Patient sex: F
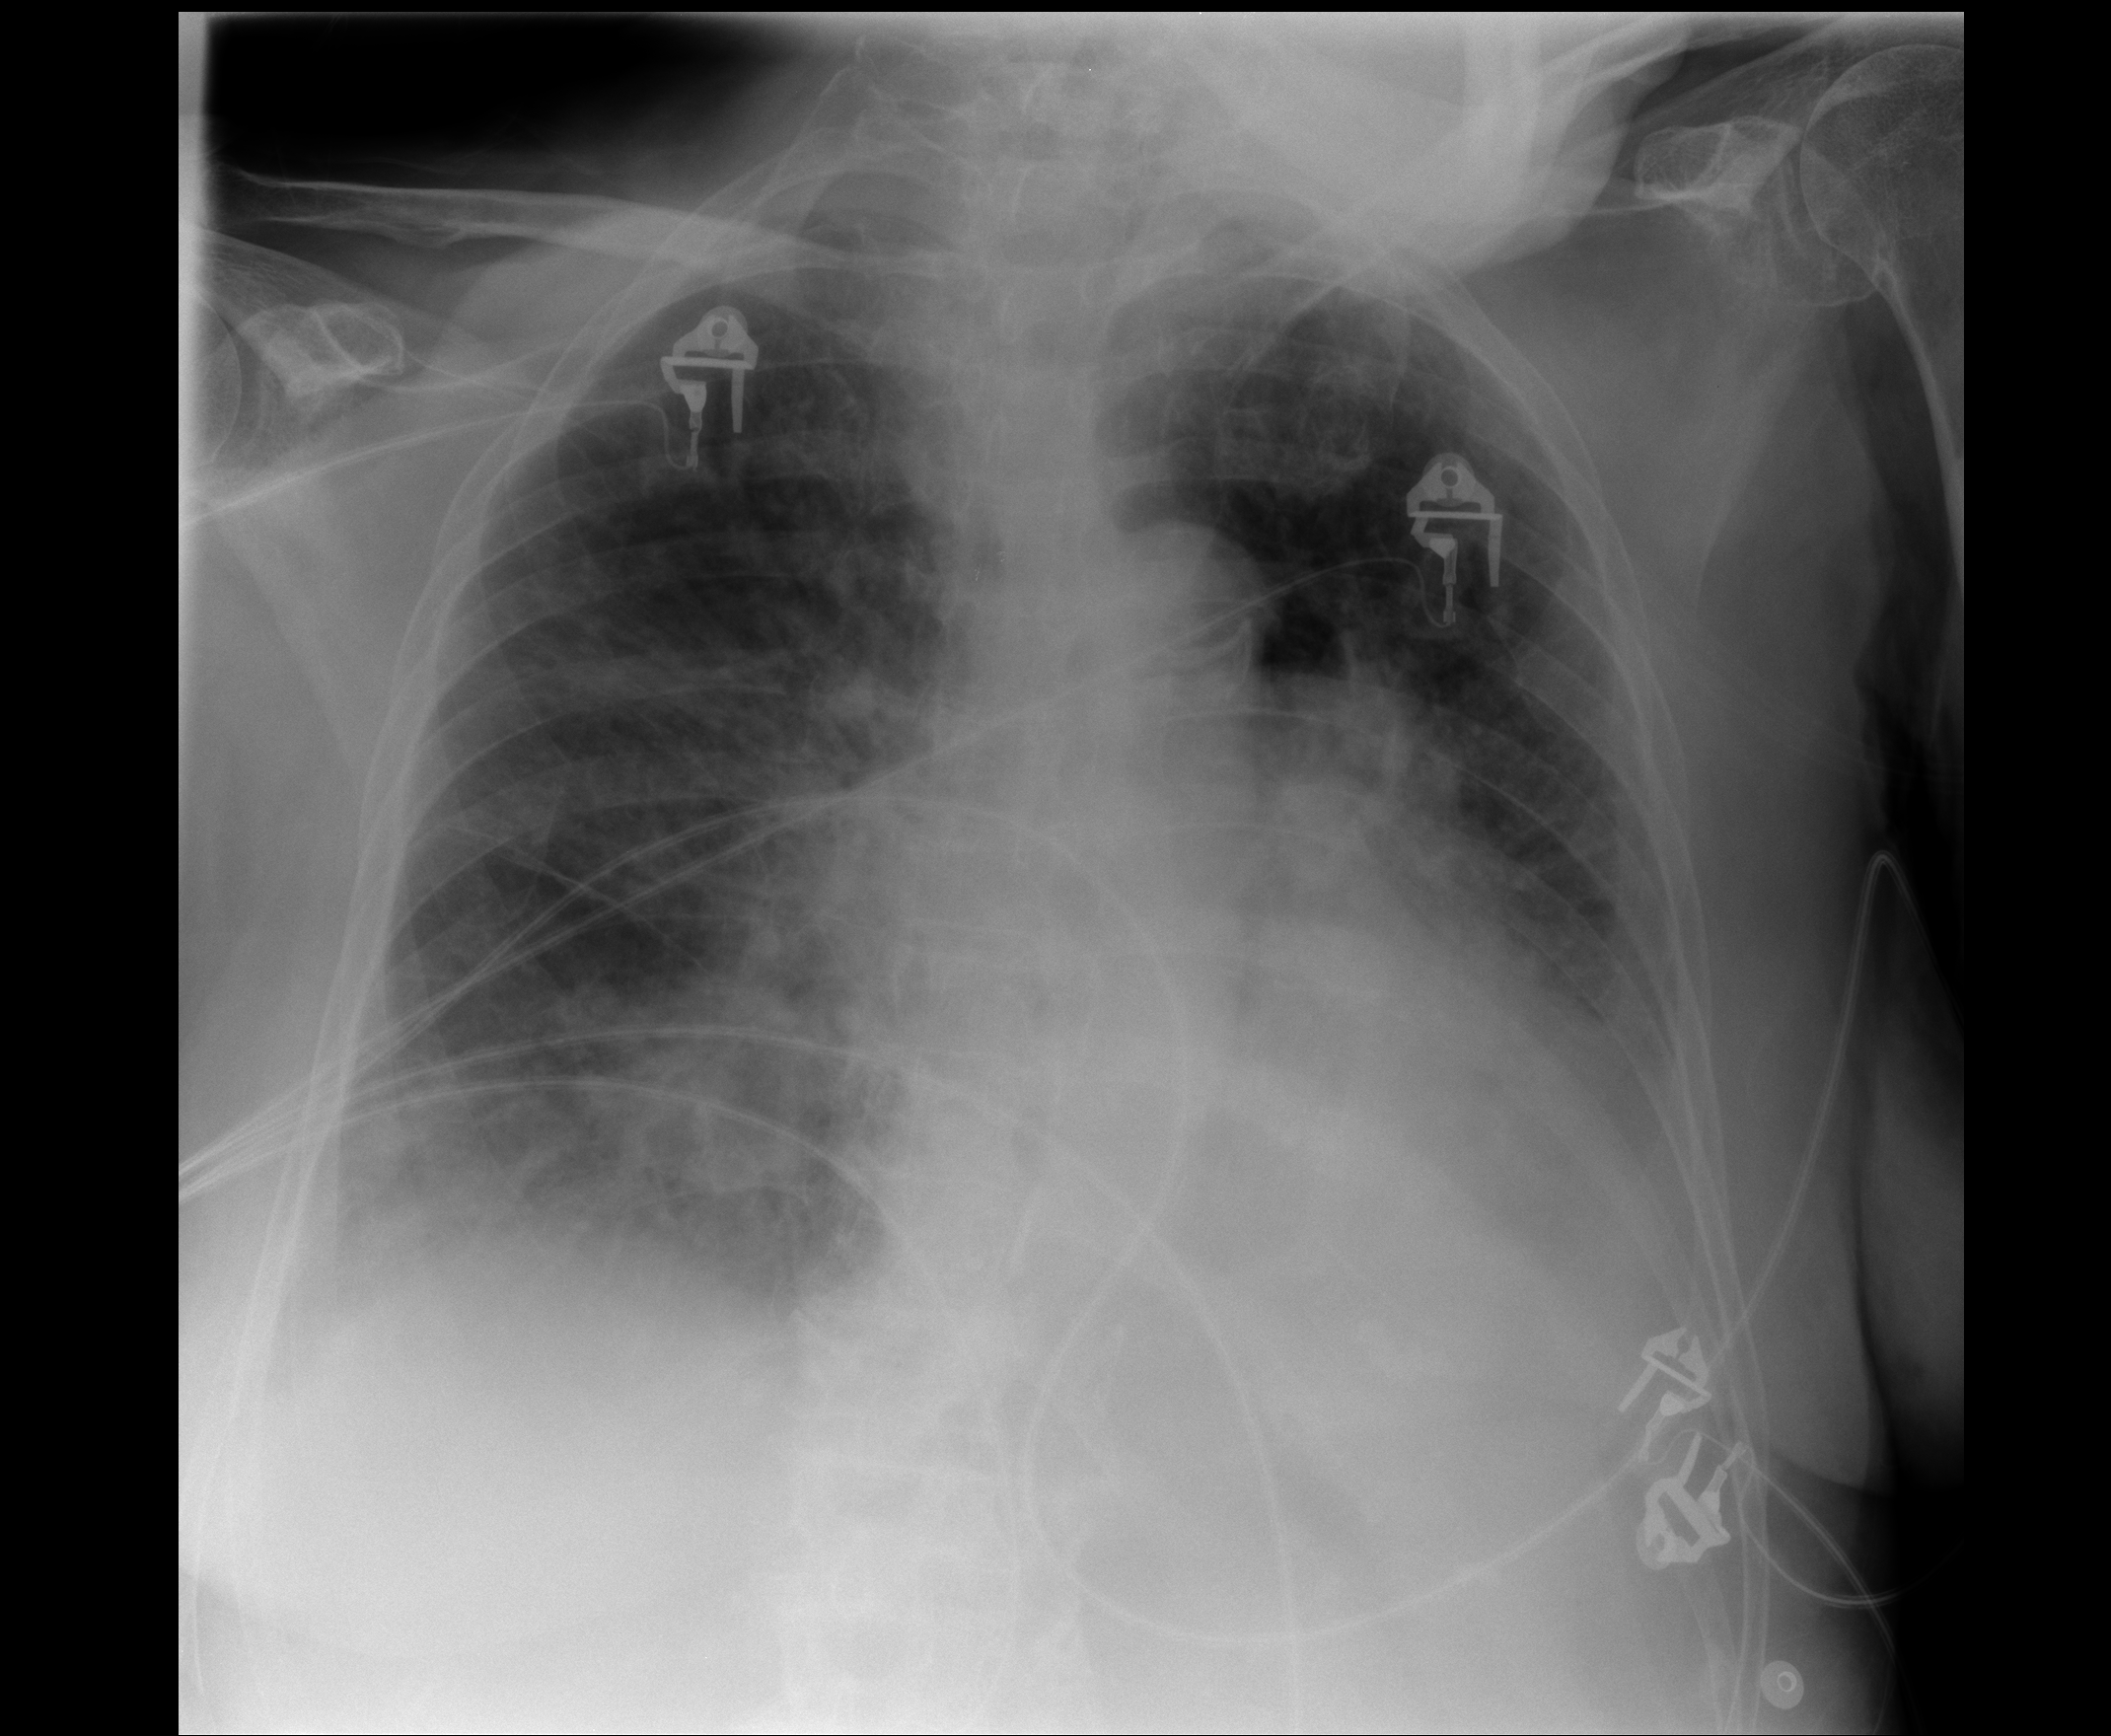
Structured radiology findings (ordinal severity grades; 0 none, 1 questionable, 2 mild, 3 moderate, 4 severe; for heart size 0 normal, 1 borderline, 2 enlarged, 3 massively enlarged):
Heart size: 2
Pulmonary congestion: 2
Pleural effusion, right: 2
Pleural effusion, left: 2
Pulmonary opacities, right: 2
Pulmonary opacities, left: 2
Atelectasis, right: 2
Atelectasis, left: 2